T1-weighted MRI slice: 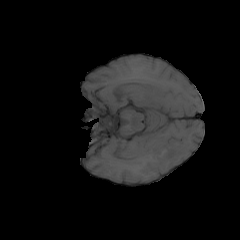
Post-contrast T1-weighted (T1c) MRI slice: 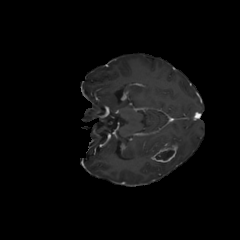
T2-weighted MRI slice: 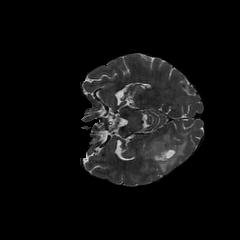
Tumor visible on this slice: yes